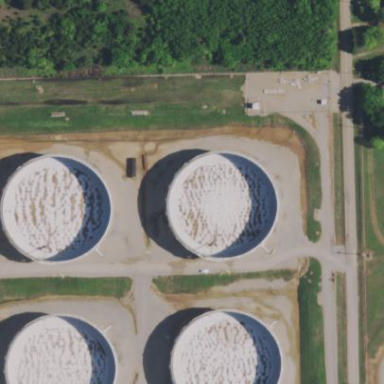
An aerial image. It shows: Storage tank which is man-made.